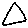
Label: triangle